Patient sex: M
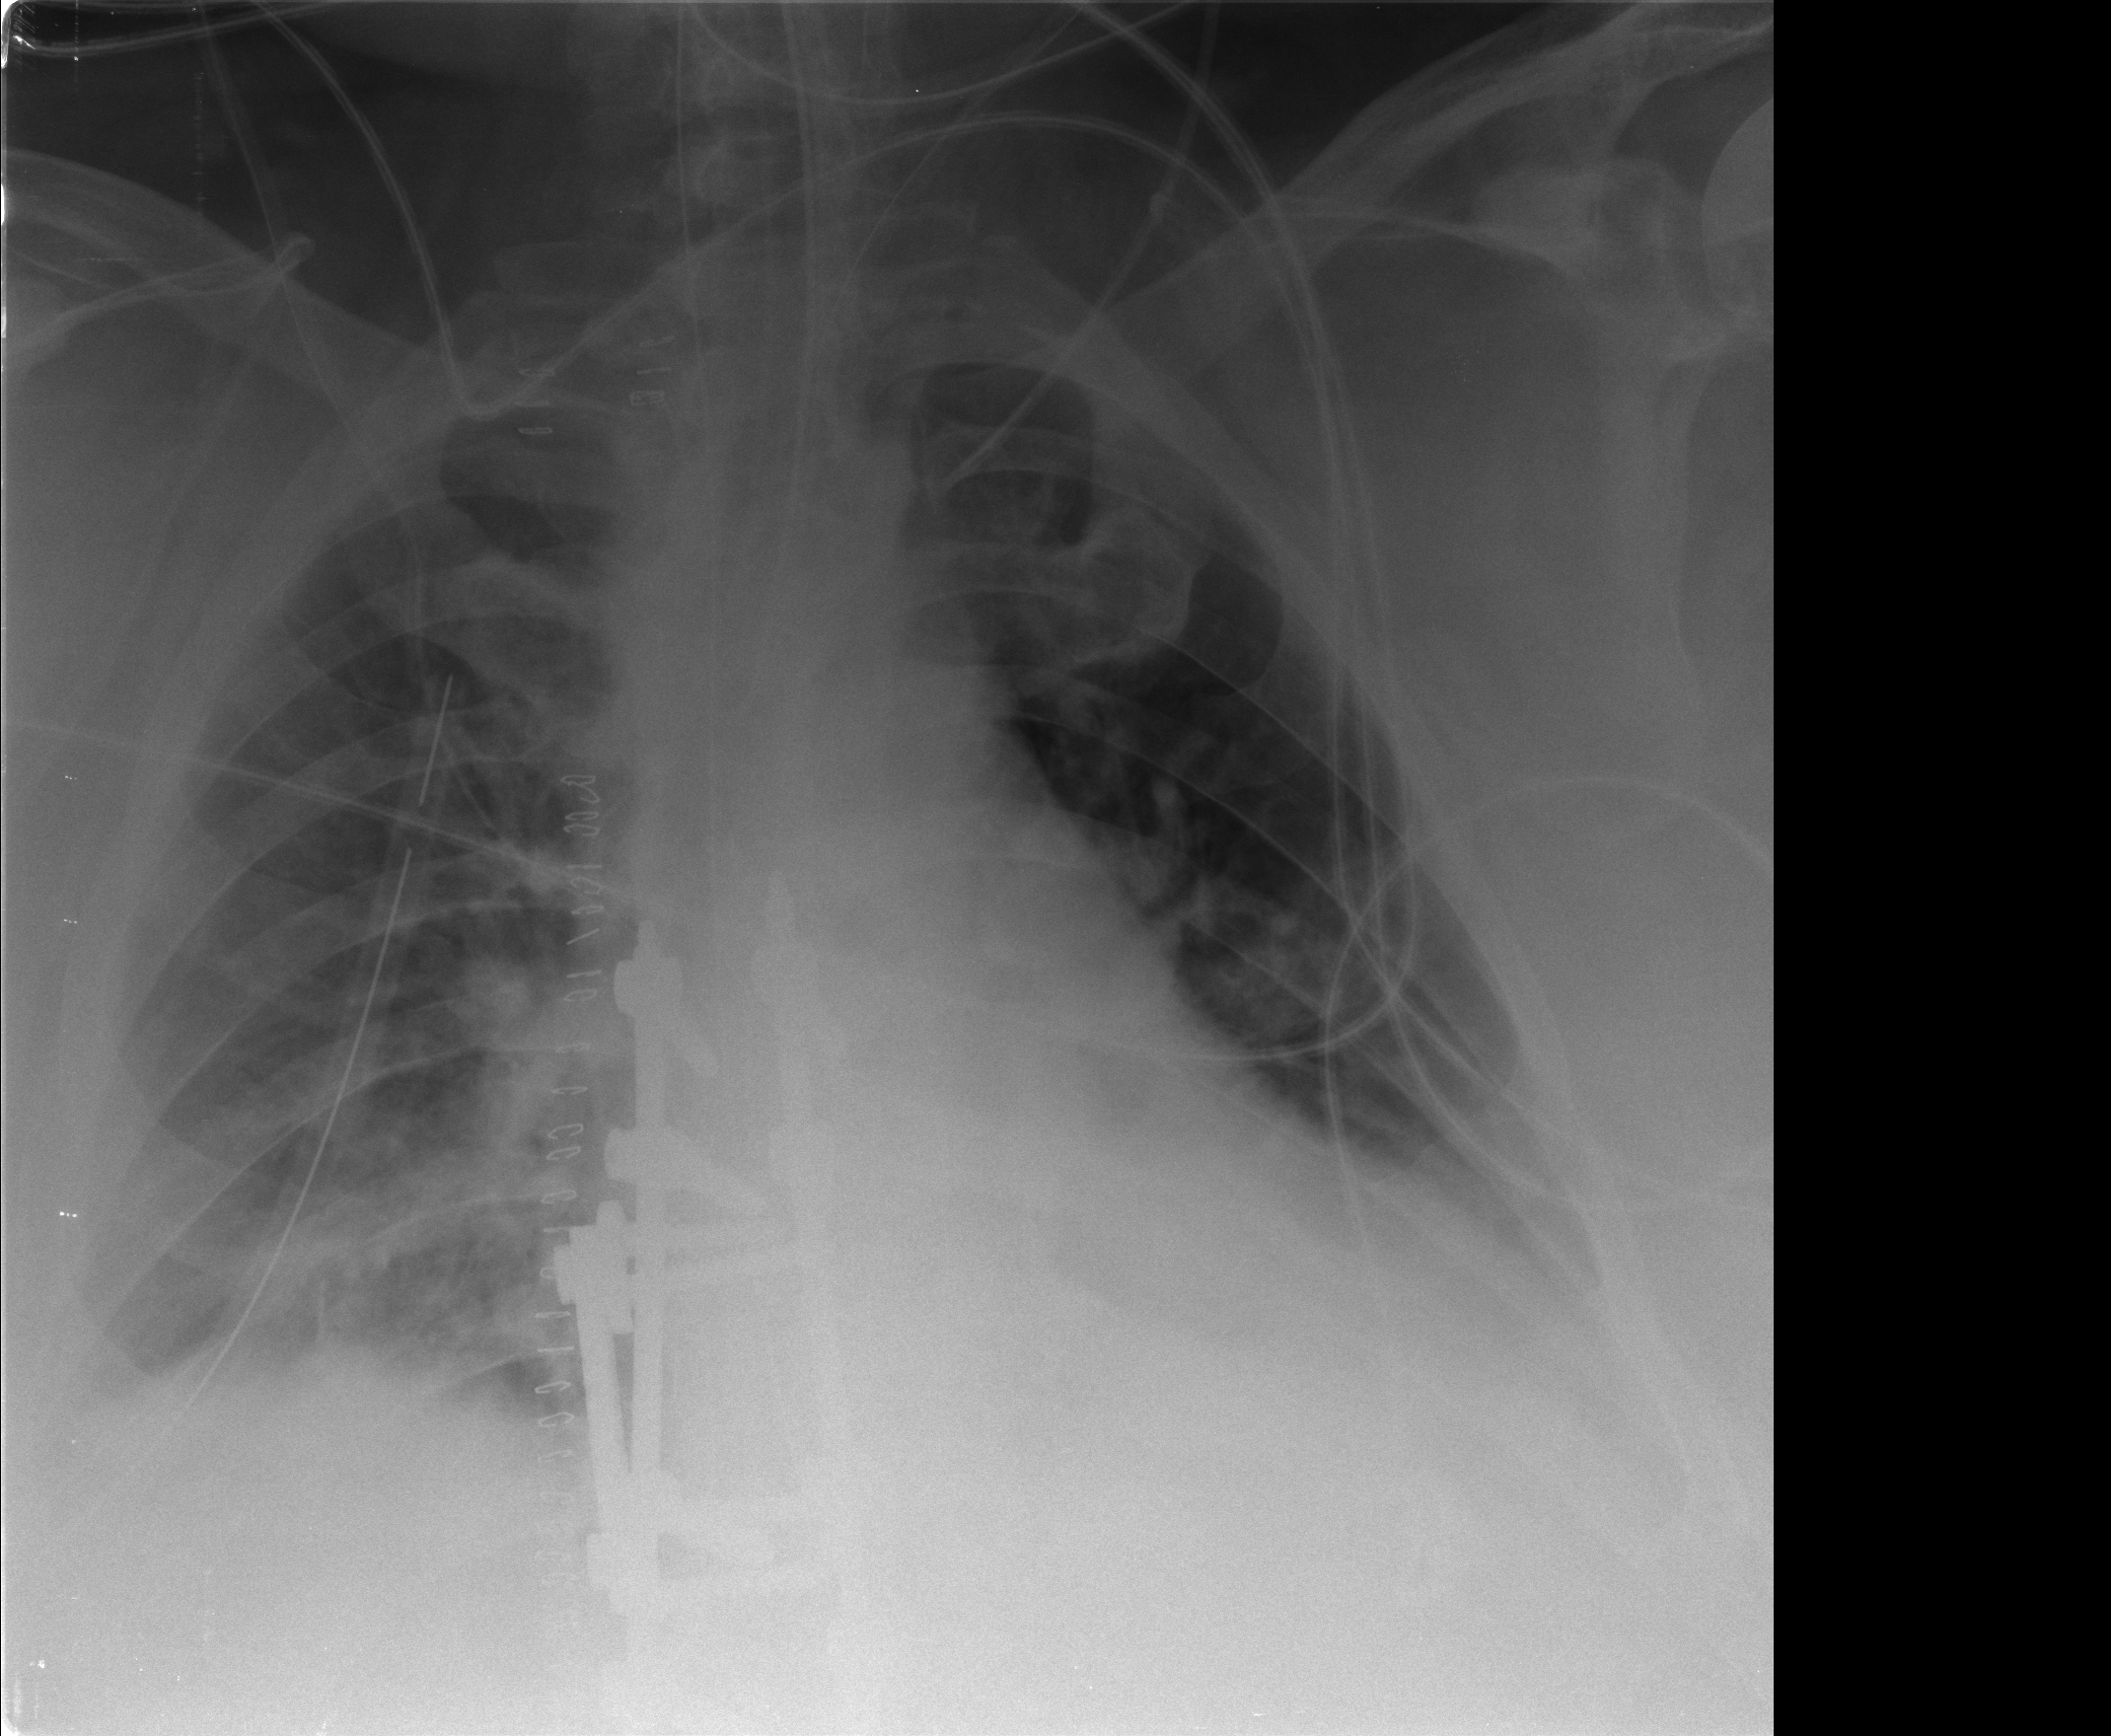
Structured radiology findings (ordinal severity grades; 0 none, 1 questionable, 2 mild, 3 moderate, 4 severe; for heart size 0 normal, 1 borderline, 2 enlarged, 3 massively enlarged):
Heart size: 2
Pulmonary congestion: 2
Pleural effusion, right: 1
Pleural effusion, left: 1
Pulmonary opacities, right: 0
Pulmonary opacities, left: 0
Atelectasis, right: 1
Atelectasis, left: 1